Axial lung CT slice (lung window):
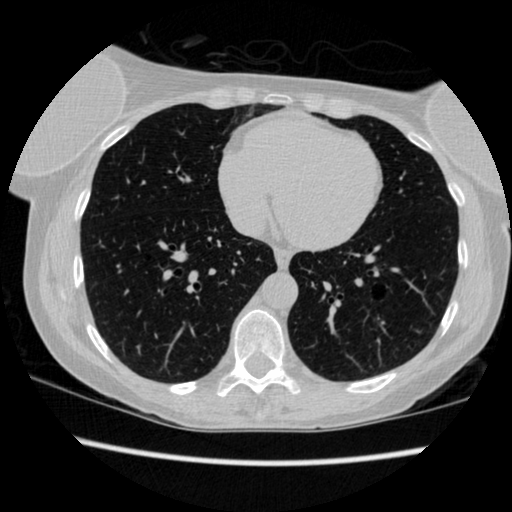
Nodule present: no